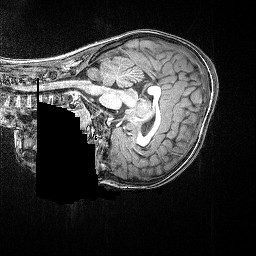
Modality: T1w
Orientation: sagittal
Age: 80
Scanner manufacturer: siemens
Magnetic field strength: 3 T
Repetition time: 2.5 s
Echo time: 0.00347 s